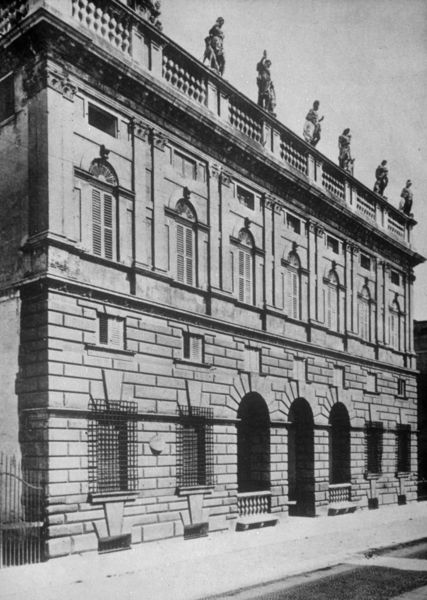
Titel: Palazzo Canossa
Künstler: Michele Sanmicheli
Standort: Verona
Institution: Palazzo Canossa
Schlagwörter: dunkel, himmel, schatten, weiß, fenster, grau, licht, schwarz, strasse, tür, dach, gebäude, haus, zaun, wand, architektur, barock, sockel, stein, steine, gitter, figur, front, renaissance, fensterläden, skulptur, statue, terrasse, bogen, fassade, italien, perspektive, pflaster, türen, mauer, ziegel, läden, pilaster, figuren, rundbogen, verzierung, metall, geländer, geschlossen, tor, foto, fotografie, photographie, bögen, eingang, fugen, arkade, fensterladen, bürgersteig, gehsteig, münchen, palast, palazzo, stockwerk, torbogen, balustrade, mauerwerk, schwarzweiss, gehweg, bordstein, arkaden, bänke, rom, rustika, gesims, skulpturen, dunke, plastiken, statuen, mezzanin, vergittert, rundbögen, etagen, geschosse, ausgang, schlagläden, ballustrade, stockwerke, bau, geschoss, palais, bauplastik, profanbau, attika, piano nobile, rustiziert, zweigeschossig, sockelzone, paladio, sockelgeschoss, gesimse, gekuppelt, bossen, bossierung, mezzaningeschoss, stadtpalais, travee, baluster, baukunst, school, beletage, gekoppelt, stadtvilla, doppelpilaster, politics, sanstein, attikaskulpturen, haus fassade straße, architecture building